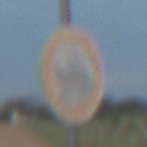
Verkehrszeichen: VerbotFahrzeugeAllerArt
Umgebung: Outdoor, Nature
Tageszeit: SunriseSunset
Wetter: PartlyCloudy
Licht: Natural
Jahreszeit: NotSpecified
Kontrast: LowContrast